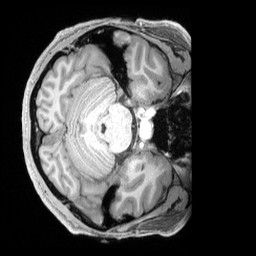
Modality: T1w
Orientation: axial
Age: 28
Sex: male
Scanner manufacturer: siemens
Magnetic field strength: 3 T
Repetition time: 2.4 s
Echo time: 0.00222 s